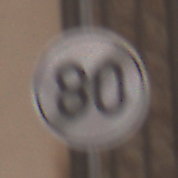
Verkehrszeichen: EndeGeschwindigkeit80
Umgebung: Outdoor, Urban
Tageszeit: Midday
Wetter: PartlyCloudy
Licht: Natural
Jahreszeit: NotSpecified
Kontrast: MediumContrast